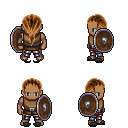
a pixel art fantasy rpg character, male body template, human, dark skin, leather chest armor, metal pants, brown ponytail hairstyle, bracelets, gray slippers, shield, four views (front, back, left, right), 2x2 character sprite sheet, small pixel art, hard edges, no anti-aliasing